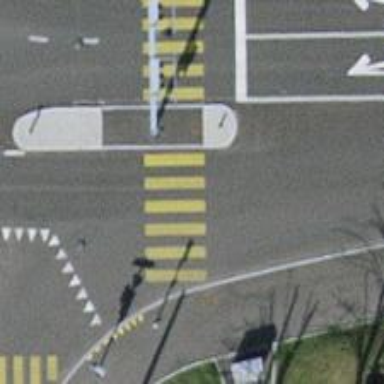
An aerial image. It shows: Road crossing with traffic signals.